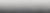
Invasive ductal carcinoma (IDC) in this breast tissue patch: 0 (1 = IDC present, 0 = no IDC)